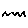
Label: zigzag